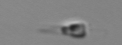
Label: Calciopappus